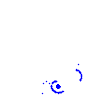
Particle: pion